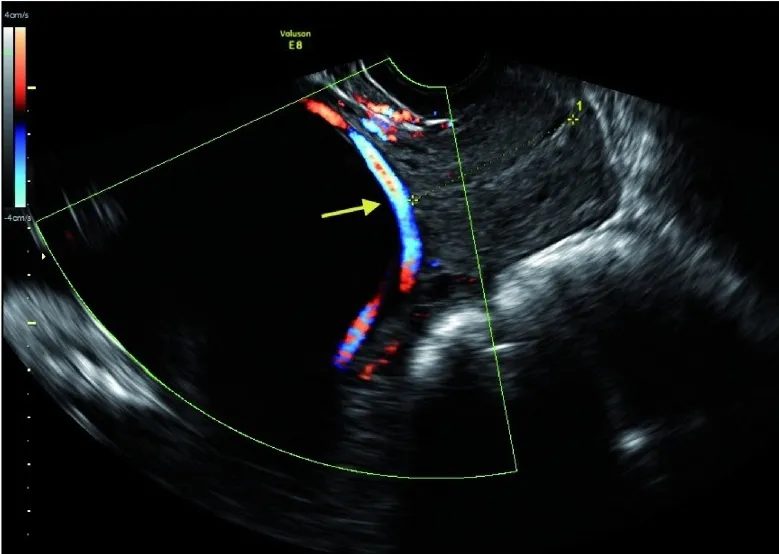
Doppler images showing blood flow through a vasa previa vessel over the internal os between the anterior placental cord insertion and the posterior succenturiate lobe (arrow).
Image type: radiology (ultrasound)